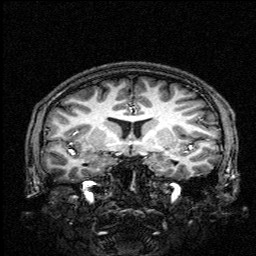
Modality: T1w
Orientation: sagittal
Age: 19
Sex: male